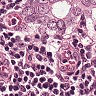
Metastatic tissue present: yes